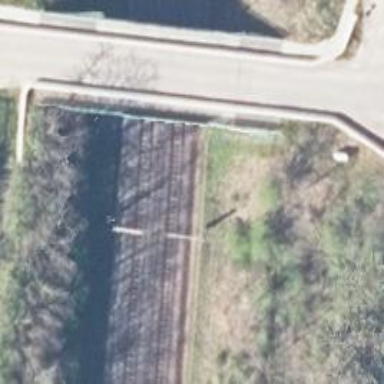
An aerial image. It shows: Railway milestone with catenary mast.